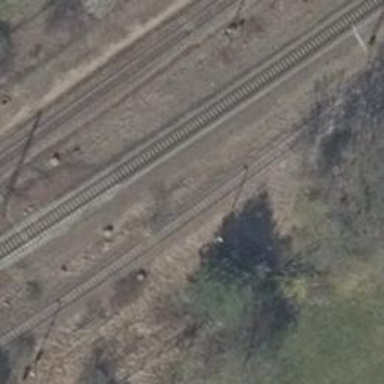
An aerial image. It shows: Disused railway with electrified contact line.